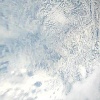
Label: cloud